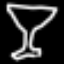
Label: hourglass